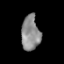
Tissue: prostate
Cell type: T cells
Senescence score: 0.2792
Nuclear area (px): 631
Mean DAPI intensity: 139.561